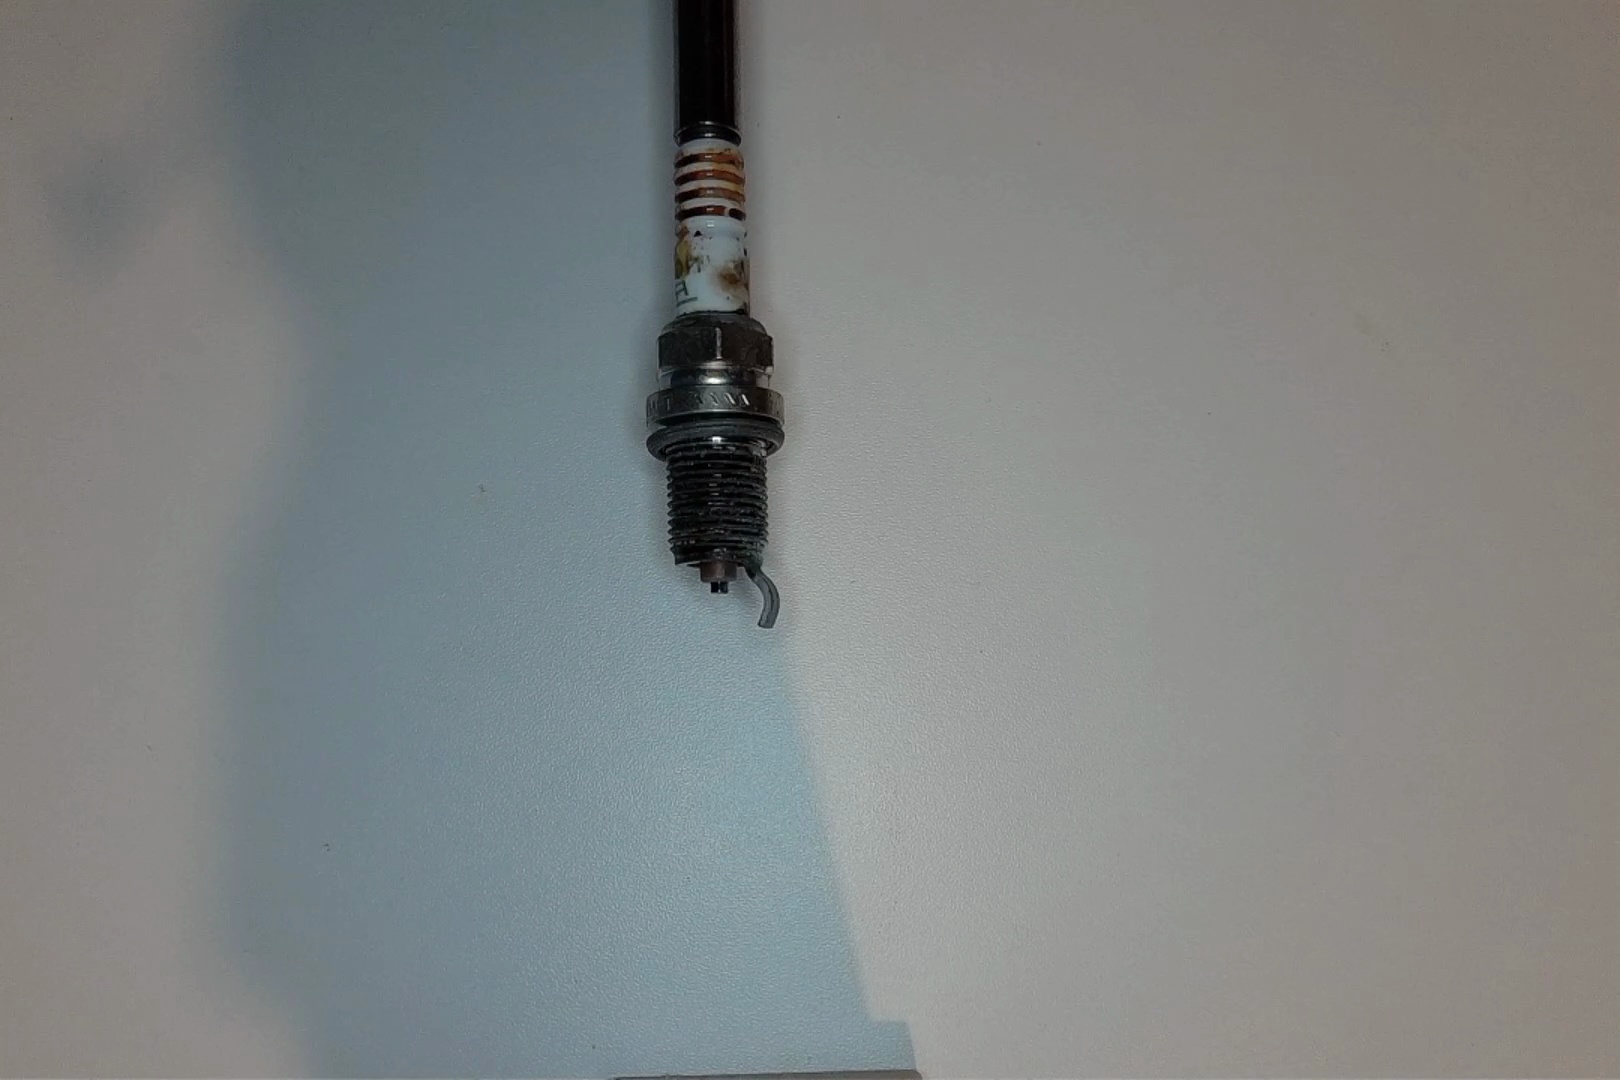
Label: anomaly